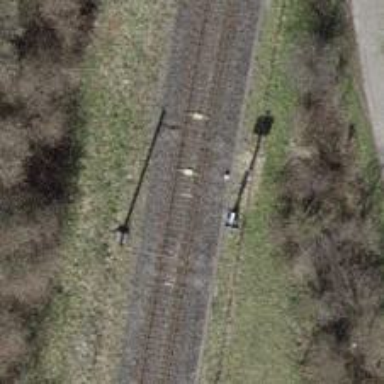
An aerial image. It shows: Railway signal.